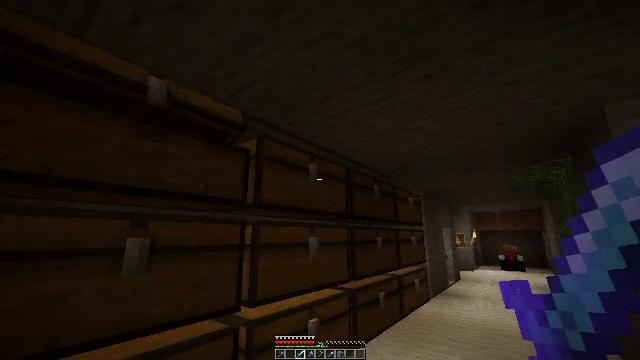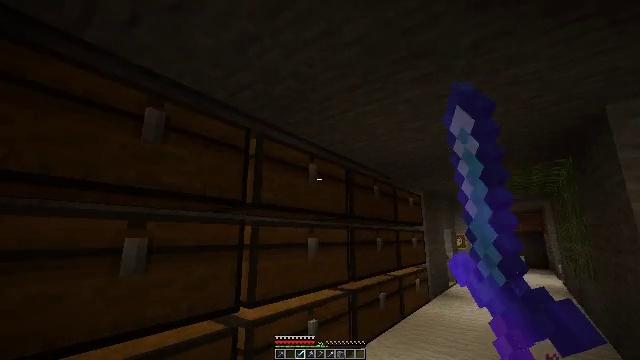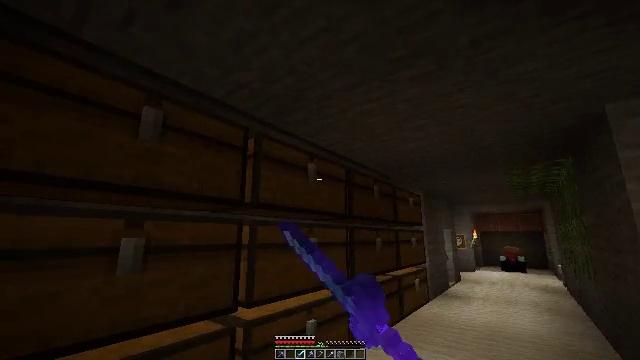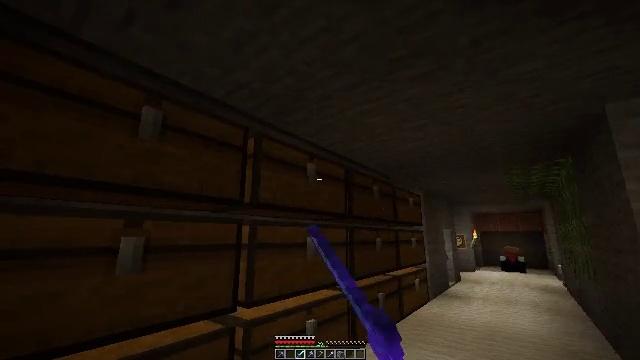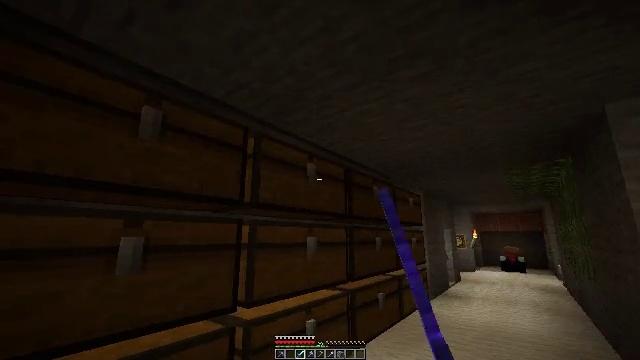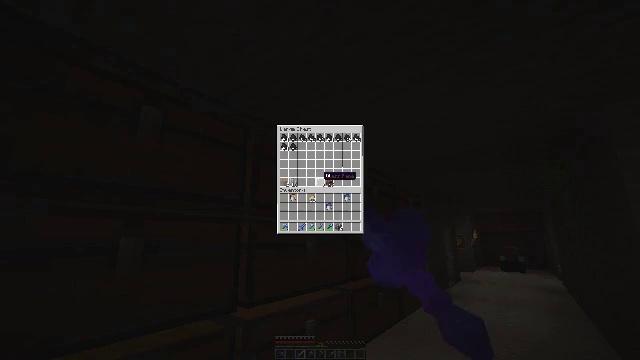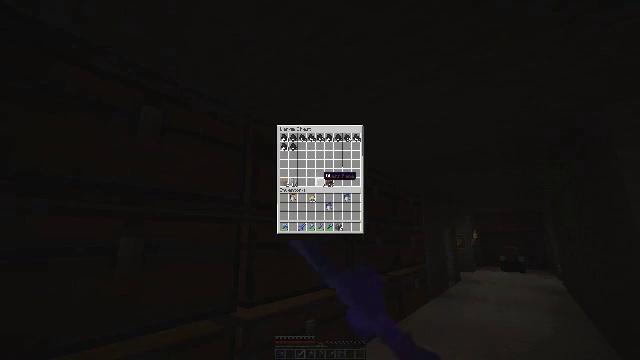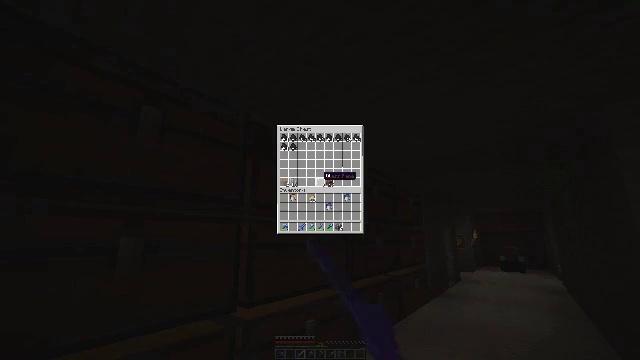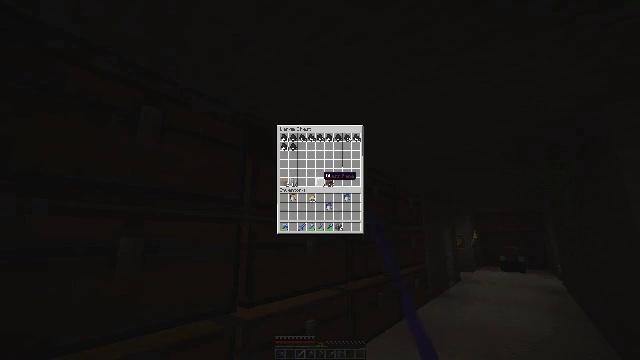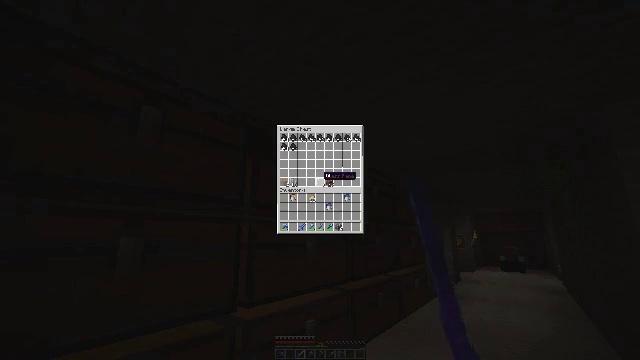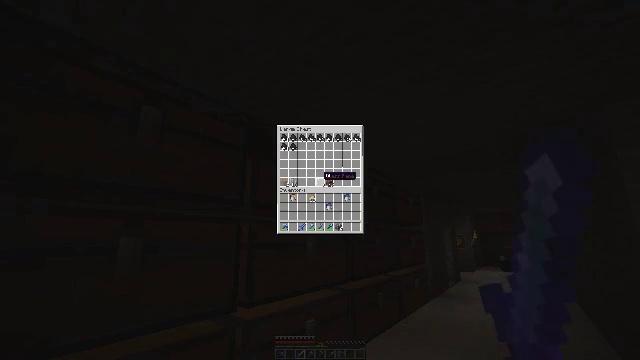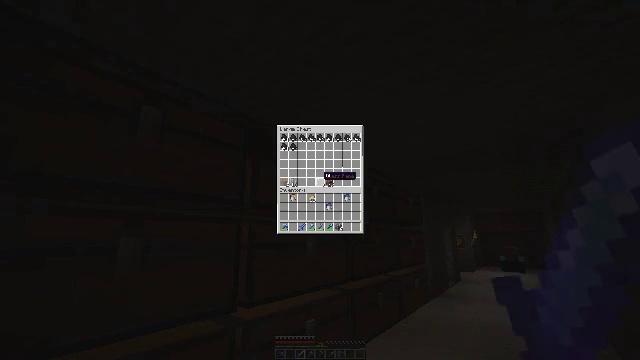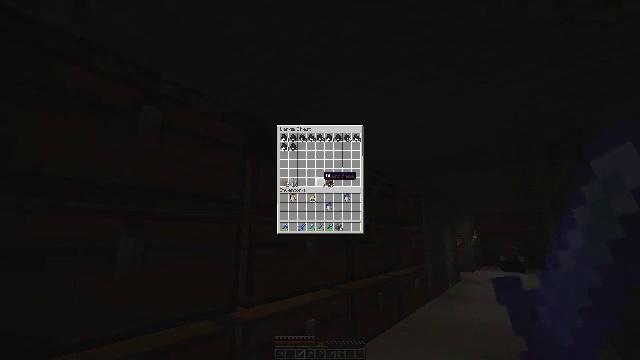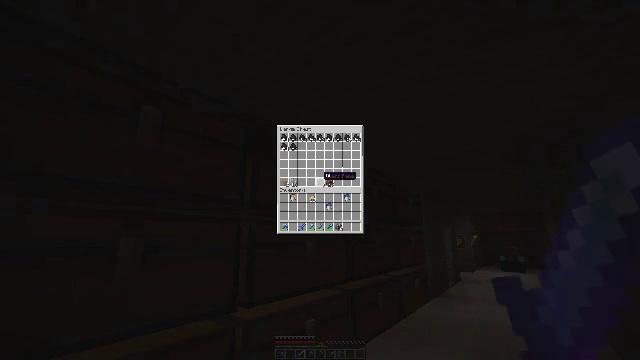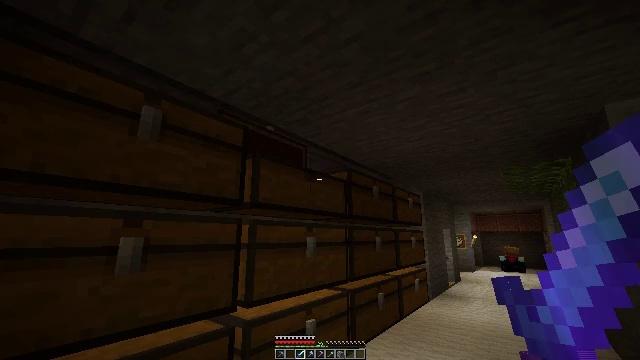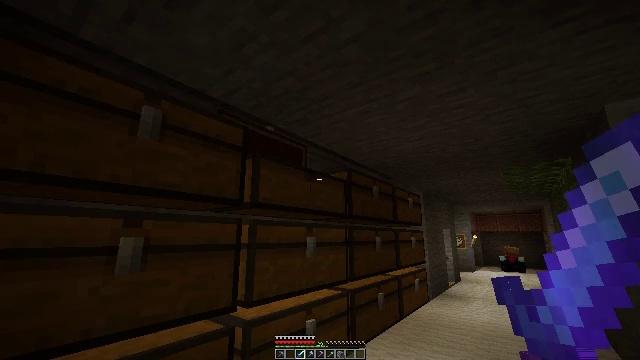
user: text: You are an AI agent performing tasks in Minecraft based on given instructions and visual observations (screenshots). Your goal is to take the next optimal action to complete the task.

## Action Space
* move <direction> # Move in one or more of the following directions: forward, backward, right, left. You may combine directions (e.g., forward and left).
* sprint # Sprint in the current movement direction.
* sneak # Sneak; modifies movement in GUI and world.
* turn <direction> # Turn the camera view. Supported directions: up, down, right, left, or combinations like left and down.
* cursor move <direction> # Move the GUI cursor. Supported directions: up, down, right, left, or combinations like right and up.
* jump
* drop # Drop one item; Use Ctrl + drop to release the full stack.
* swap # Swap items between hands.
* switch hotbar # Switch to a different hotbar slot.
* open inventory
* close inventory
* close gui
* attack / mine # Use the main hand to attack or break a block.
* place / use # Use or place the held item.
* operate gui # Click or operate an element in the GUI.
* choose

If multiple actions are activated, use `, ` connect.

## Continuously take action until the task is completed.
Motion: motion action
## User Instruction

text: Remove and gather vines.
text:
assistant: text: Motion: use / place
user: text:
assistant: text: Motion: use / place
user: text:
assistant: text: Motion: use / place
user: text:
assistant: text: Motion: use / place
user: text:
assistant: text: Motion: no_op
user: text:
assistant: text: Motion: no_op
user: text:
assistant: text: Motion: no_op
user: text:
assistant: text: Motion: no_op
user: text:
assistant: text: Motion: no_op
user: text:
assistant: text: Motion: no_op
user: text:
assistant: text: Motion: no_op
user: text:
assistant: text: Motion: no_op
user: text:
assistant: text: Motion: no_op
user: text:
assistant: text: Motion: close inventory
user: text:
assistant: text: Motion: close inventory
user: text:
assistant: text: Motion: close inventory
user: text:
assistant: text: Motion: no_op
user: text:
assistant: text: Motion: no_op
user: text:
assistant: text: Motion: no_op
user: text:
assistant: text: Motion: no_op
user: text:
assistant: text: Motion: no_op
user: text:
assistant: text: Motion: no_op
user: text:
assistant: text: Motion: no_op
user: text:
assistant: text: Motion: no_op
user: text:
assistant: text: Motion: no_op
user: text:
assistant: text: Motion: no_op
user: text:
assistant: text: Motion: no_op
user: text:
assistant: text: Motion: use / place
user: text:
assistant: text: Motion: use / place
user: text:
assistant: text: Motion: use / place